Field crop: tomato
Growth stage: 1
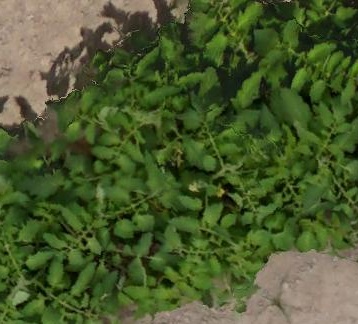
Species: tomato